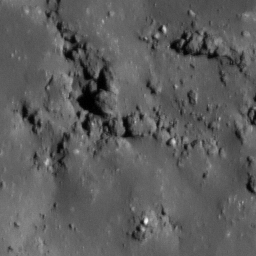
Pit: Tycho 29a
Host crater: Tycho
Host type: impact_melt
Lunar coordinates: latitude -42.847, longitude 348.542